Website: home-depot
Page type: billing-address
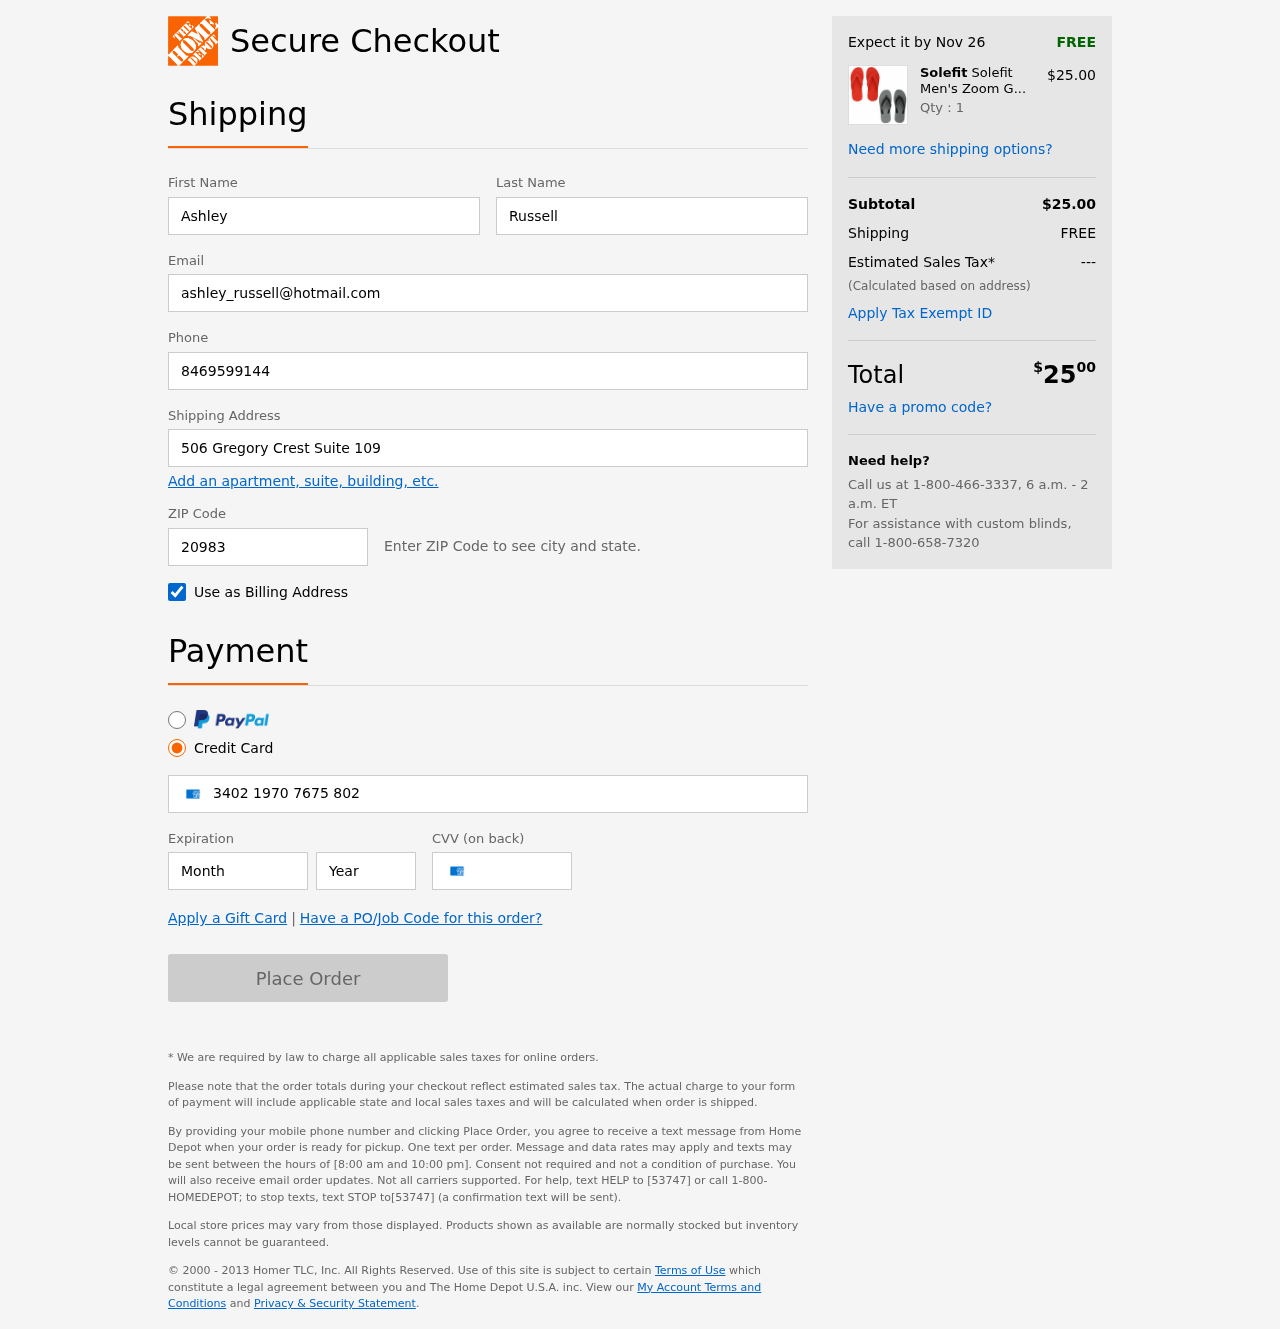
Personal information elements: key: PII_FIRSTNAME
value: Ashley
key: PII_LASTNAME
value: Russell
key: PII_EMAIL
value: ashley_russell@hotmail.com
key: PII_PHONE
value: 8469599144
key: PII_STREET
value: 506 Gregory Crest Suite 109
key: PII_POSTCODE
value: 20983
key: PII_CARD_NUMBER
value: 3402 1970 7675 802
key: PII_CARD_EXPIRY_MONTH
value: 07
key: PII_CARD_CVV
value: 7849
Product elements: key: PRODUCT1_BRAND
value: Solefit
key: PRODUCT1_NAME
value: Solefit Men's Zoom Grey & Red Flip-Flops Pack of 2-7 UK (41 EU) (SLFT-0102-0106)
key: PRODUCT1_PRICE
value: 25
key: PRODUCT1_QUANTITY
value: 1
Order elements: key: ORDER_DELIVERY_DATE
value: Nov 26
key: ORDER_SUBTOTAL
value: $25.00
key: ORDER_SHIPPING_COST
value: FREE
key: ORDER_TAX
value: ---
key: ORDER_TOTAL2
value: $2500